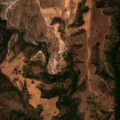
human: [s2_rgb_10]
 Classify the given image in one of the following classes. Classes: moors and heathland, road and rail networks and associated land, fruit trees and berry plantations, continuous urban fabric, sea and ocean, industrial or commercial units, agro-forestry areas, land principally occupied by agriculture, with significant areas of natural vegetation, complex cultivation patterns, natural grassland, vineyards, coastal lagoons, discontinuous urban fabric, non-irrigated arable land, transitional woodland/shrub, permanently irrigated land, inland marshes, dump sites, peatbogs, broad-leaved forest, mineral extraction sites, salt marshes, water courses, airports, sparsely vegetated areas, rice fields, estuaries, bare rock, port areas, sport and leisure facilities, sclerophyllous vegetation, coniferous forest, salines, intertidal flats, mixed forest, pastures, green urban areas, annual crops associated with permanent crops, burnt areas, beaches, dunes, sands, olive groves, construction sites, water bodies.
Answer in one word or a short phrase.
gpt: non-irrigated arable land, broad-leaved forest, transitional woodland/shrub